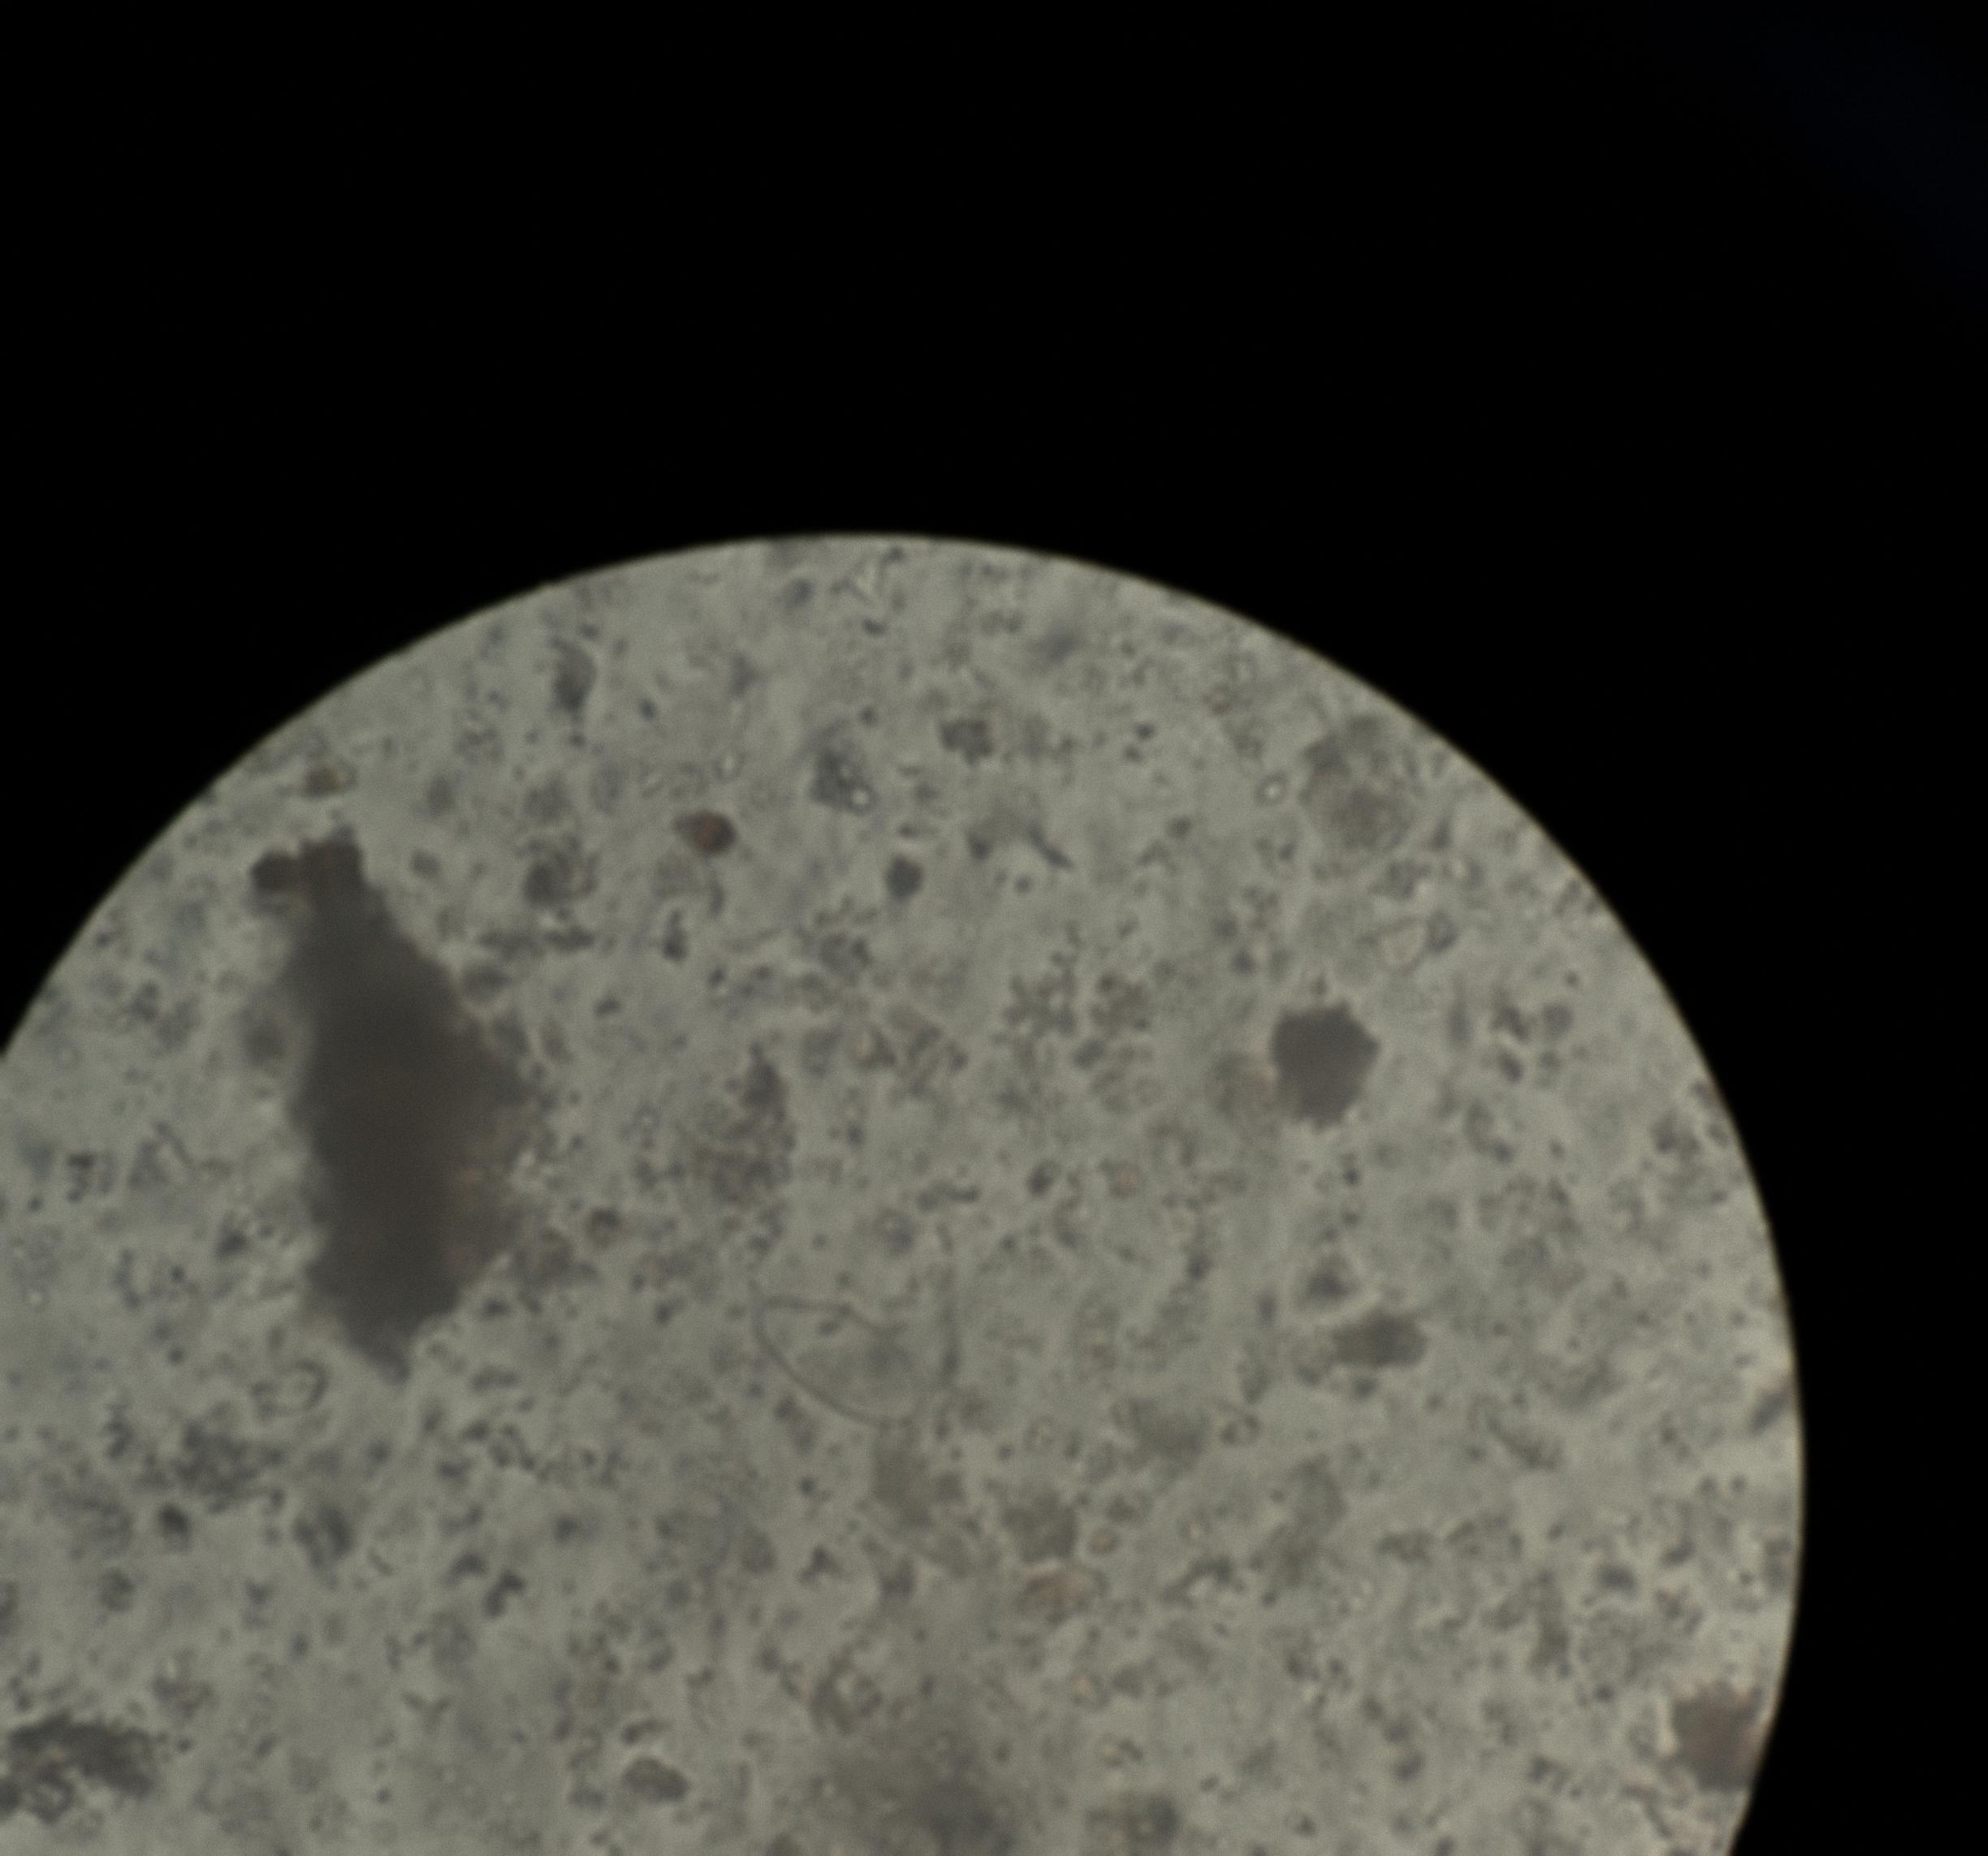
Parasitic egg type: Enterobius vermicularis